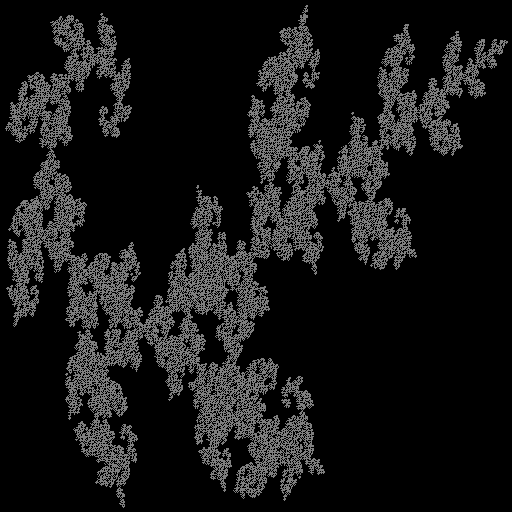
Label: a2